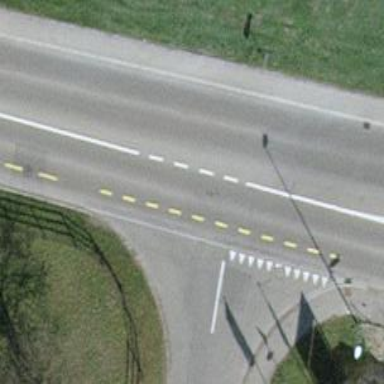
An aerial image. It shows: Secondary road with asphalt surface and sidewalk on the left.